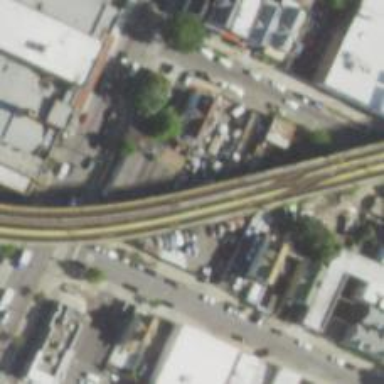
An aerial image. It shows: Railway bridge with electrified lines.